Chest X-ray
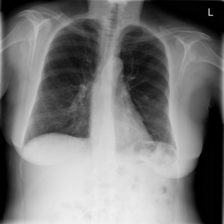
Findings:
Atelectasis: negative
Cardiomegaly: negative
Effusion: negative
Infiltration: positive
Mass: negative
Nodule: negative
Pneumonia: negative
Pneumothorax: negative
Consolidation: negative
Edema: negative
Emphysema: negative
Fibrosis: negative
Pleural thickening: negative
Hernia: negative